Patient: sex F, age 62
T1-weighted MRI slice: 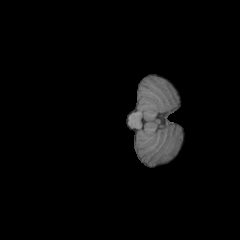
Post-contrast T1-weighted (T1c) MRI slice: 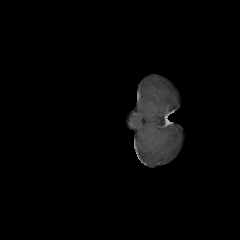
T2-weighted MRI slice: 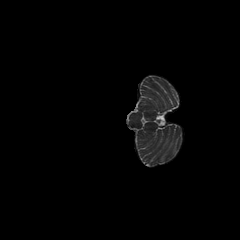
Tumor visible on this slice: no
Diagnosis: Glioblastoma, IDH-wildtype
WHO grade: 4